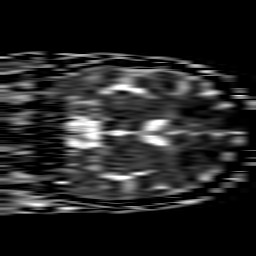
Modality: ADC
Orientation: coronal
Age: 78
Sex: female
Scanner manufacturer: philips
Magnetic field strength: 1.5 T
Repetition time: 3.261 s
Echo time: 0.09411 s